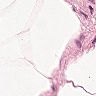
Metastatic tissue present: no